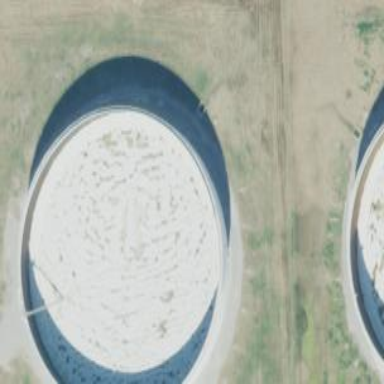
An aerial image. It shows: Storage tank which is man-made and housed in building.